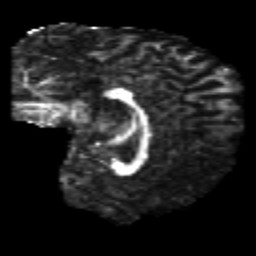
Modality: FA
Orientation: sagittal
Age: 20
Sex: male
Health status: healthy
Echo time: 0.074 s